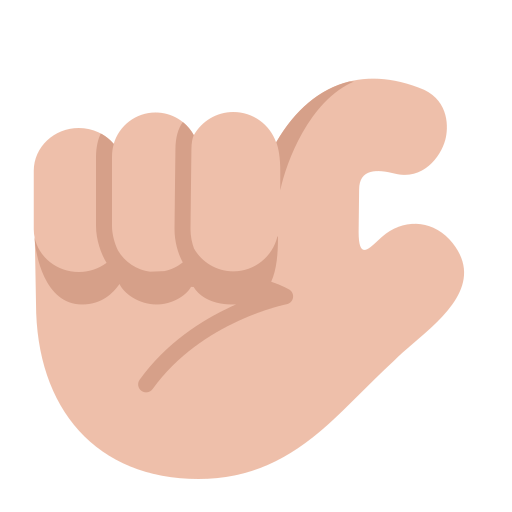
pinching hand flat  light